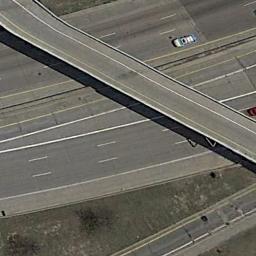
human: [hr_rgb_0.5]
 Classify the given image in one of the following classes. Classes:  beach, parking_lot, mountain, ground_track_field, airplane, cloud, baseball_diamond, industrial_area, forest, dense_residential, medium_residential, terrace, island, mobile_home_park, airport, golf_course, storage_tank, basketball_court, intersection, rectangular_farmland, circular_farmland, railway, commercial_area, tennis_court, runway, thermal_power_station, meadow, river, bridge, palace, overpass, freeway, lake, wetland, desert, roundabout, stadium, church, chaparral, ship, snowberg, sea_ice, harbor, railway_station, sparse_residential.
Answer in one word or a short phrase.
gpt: overpass